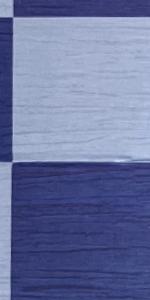
Label: Empty